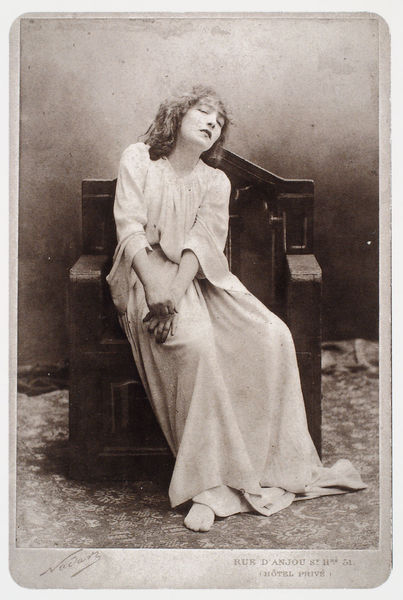
Titel: Sarah Bernhardt als Lady Macbeth (Paris)
Künstler: F. Nadar
Schlagwörter: schlaf, weiß, frau, holz, kleid, mund, stuhl, dame, teppich, arme, augen, lang, hände, boden, gewand, sessel, nachthemd, traurig, thron, atelier, foto, barfuss, krank, augen zu, schwarz-weiß, kunst, photo, verzweiflung, weißß, leiden, dramatisch, ohnmacht, drama, leidend, büßerin, depression, holtz, hnde